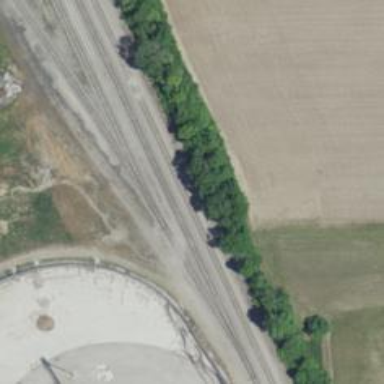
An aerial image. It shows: Abandoned railway spur.